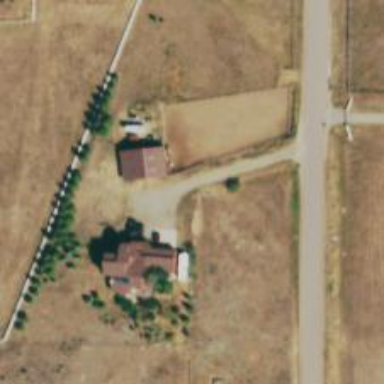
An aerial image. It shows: Driveway.